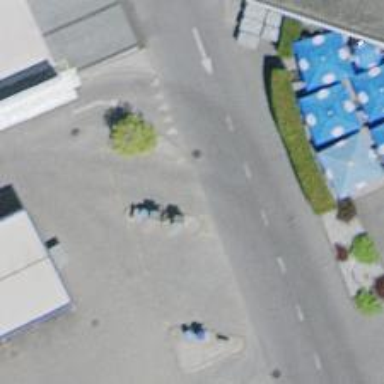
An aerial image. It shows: Car wash facility.